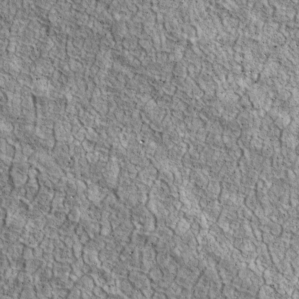
Label: non_frost